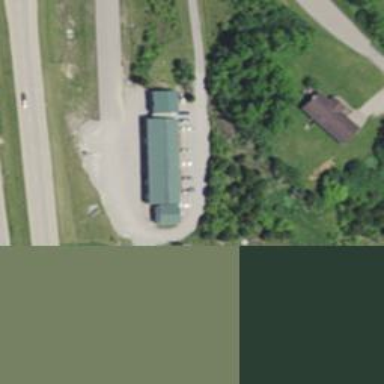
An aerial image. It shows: Clinic.